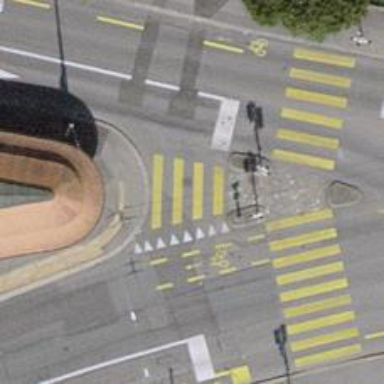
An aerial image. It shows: Uncontrolled zebra crossing with zebra markings.